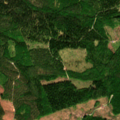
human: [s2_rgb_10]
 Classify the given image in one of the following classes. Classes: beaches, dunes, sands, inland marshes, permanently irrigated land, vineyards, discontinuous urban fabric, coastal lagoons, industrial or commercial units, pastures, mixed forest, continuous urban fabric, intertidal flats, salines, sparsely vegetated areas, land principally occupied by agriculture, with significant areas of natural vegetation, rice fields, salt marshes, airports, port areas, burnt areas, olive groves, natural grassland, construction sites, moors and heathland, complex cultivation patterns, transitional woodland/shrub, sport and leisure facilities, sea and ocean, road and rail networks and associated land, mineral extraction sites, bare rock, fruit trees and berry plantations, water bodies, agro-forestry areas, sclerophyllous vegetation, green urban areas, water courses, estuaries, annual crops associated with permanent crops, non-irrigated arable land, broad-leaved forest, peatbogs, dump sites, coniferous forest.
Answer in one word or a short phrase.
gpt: coniferous forest, mixed forest, transitional woodland/shrub